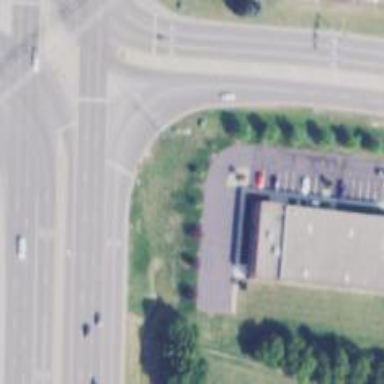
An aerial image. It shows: Solid stop line on the road.